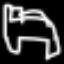
Label: bed